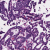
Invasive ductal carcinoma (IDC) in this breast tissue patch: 1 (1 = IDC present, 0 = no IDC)